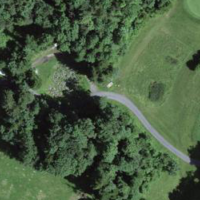
EUNIS habitat code: 41
Species observed at this site:
Silene dioica
Rumex acetosella